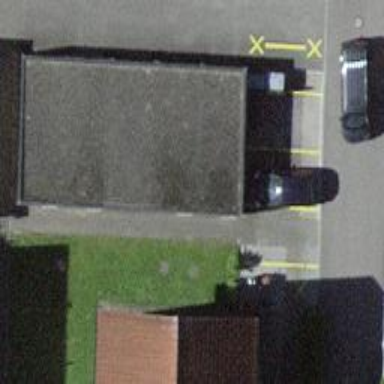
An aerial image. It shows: Group of garages.